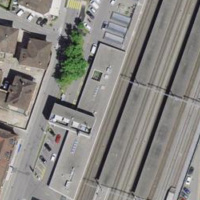
EUNIS habitat code: 57
Species observed at this site:
Bombus pratorum
Crocus tommasinianus